Aerial crown-view tile of a tropical tree (Barro Colorado Island, Panama), acquired 20250715:
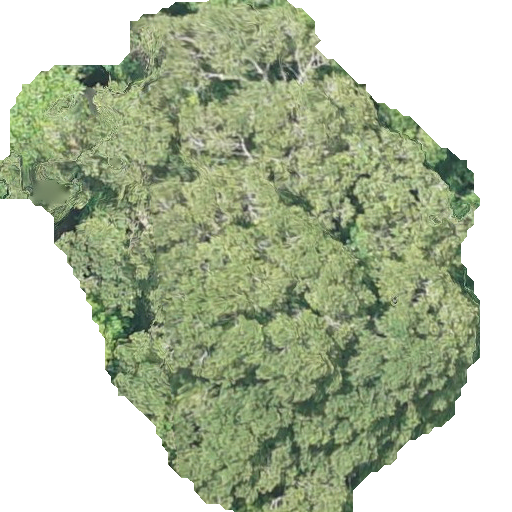
Species: Calophyllum longifolium
GBIF accepted scientific name: Calophyllum longifolium
Crown area: 255.457 m²